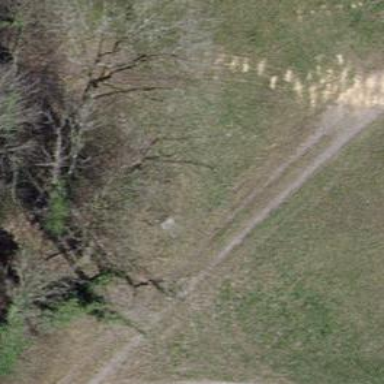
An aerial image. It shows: Track with very rough surface.